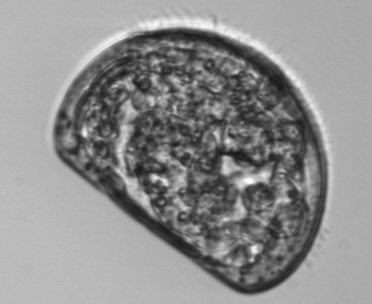
Label: shellfish_larvae